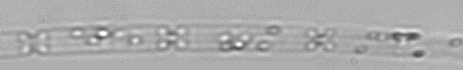
Label: Cerataulina_pelagica